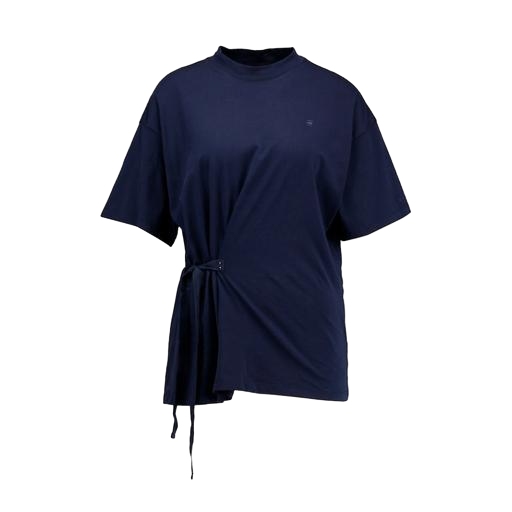
blue le t-shirt asymmetrical tee, wrap t-shirt, asymmetrical performance tee, white background